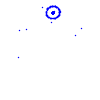
Particle: proton